Field crop: maize
Growth stage: 2
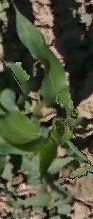
Species: maize